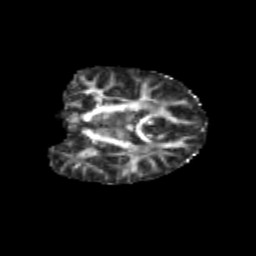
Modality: FA
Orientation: coronal
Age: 11
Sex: female
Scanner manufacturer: siemens
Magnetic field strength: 3 T
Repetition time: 3.8 s
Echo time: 0.07 s